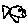
Label: fish